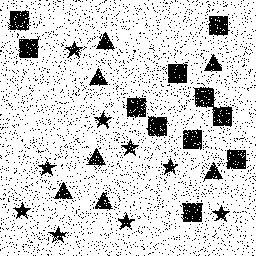
Squares: 11
Triangles: 7
Stars: 9
Total shapes: 27